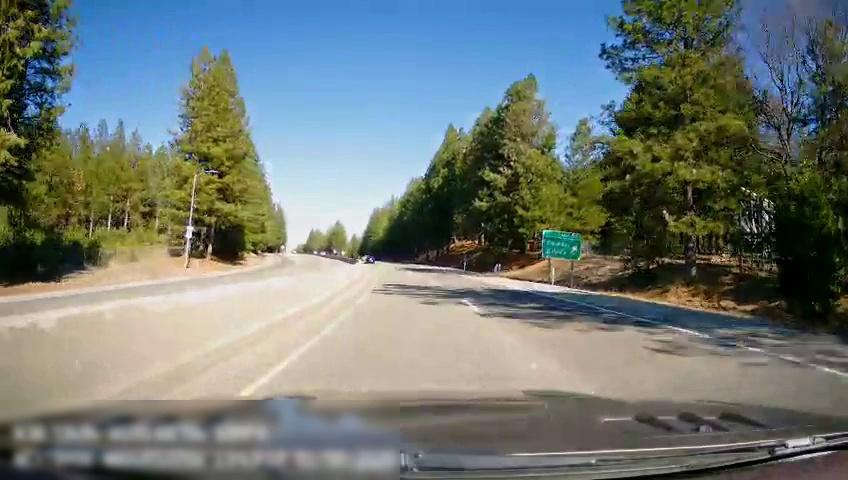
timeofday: Day
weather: Sunny
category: Drivable Space
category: Drivable Space
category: Vehicles | Car
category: Lanes | Alternate Lane
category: Lanes | Current Lane
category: Lanes | Alternate Lane
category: Traffic | Signs